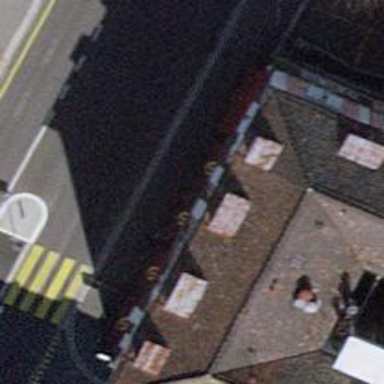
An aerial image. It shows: Restaurant.